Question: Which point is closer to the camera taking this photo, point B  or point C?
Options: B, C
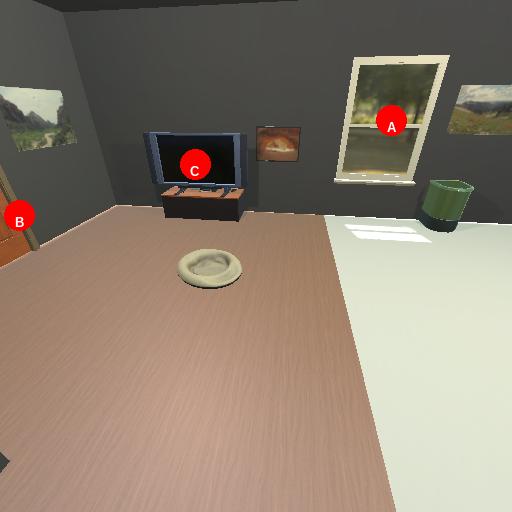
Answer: B